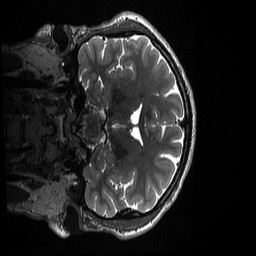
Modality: T2w
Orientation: coronal
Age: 26
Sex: male